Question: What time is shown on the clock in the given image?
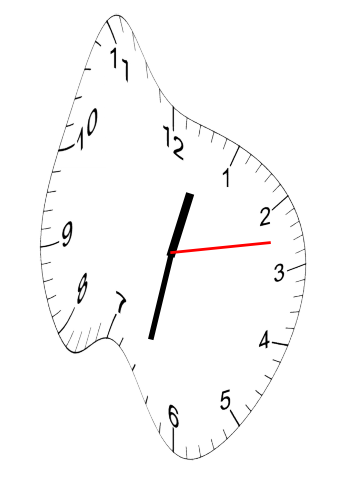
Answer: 12:32:13